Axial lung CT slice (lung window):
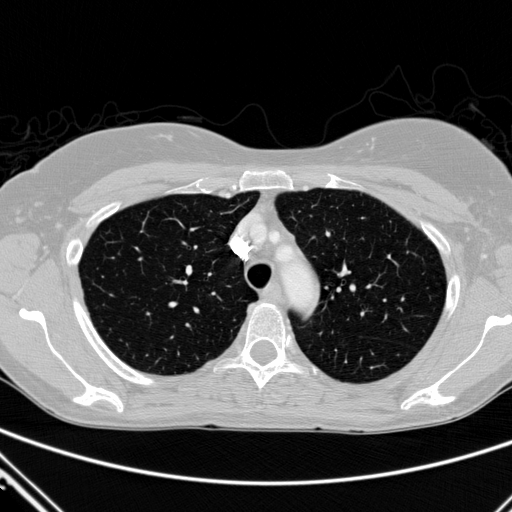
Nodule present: no